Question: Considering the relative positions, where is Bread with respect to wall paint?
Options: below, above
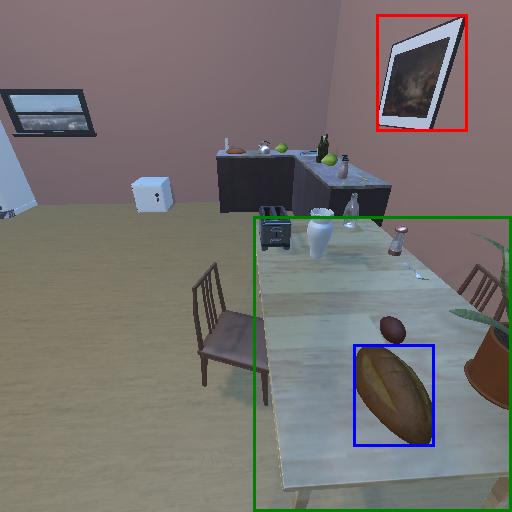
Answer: below